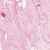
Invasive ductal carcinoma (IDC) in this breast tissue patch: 0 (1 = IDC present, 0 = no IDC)